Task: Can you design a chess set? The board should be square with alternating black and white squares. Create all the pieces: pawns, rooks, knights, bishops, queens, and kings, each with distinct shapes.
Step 2625:
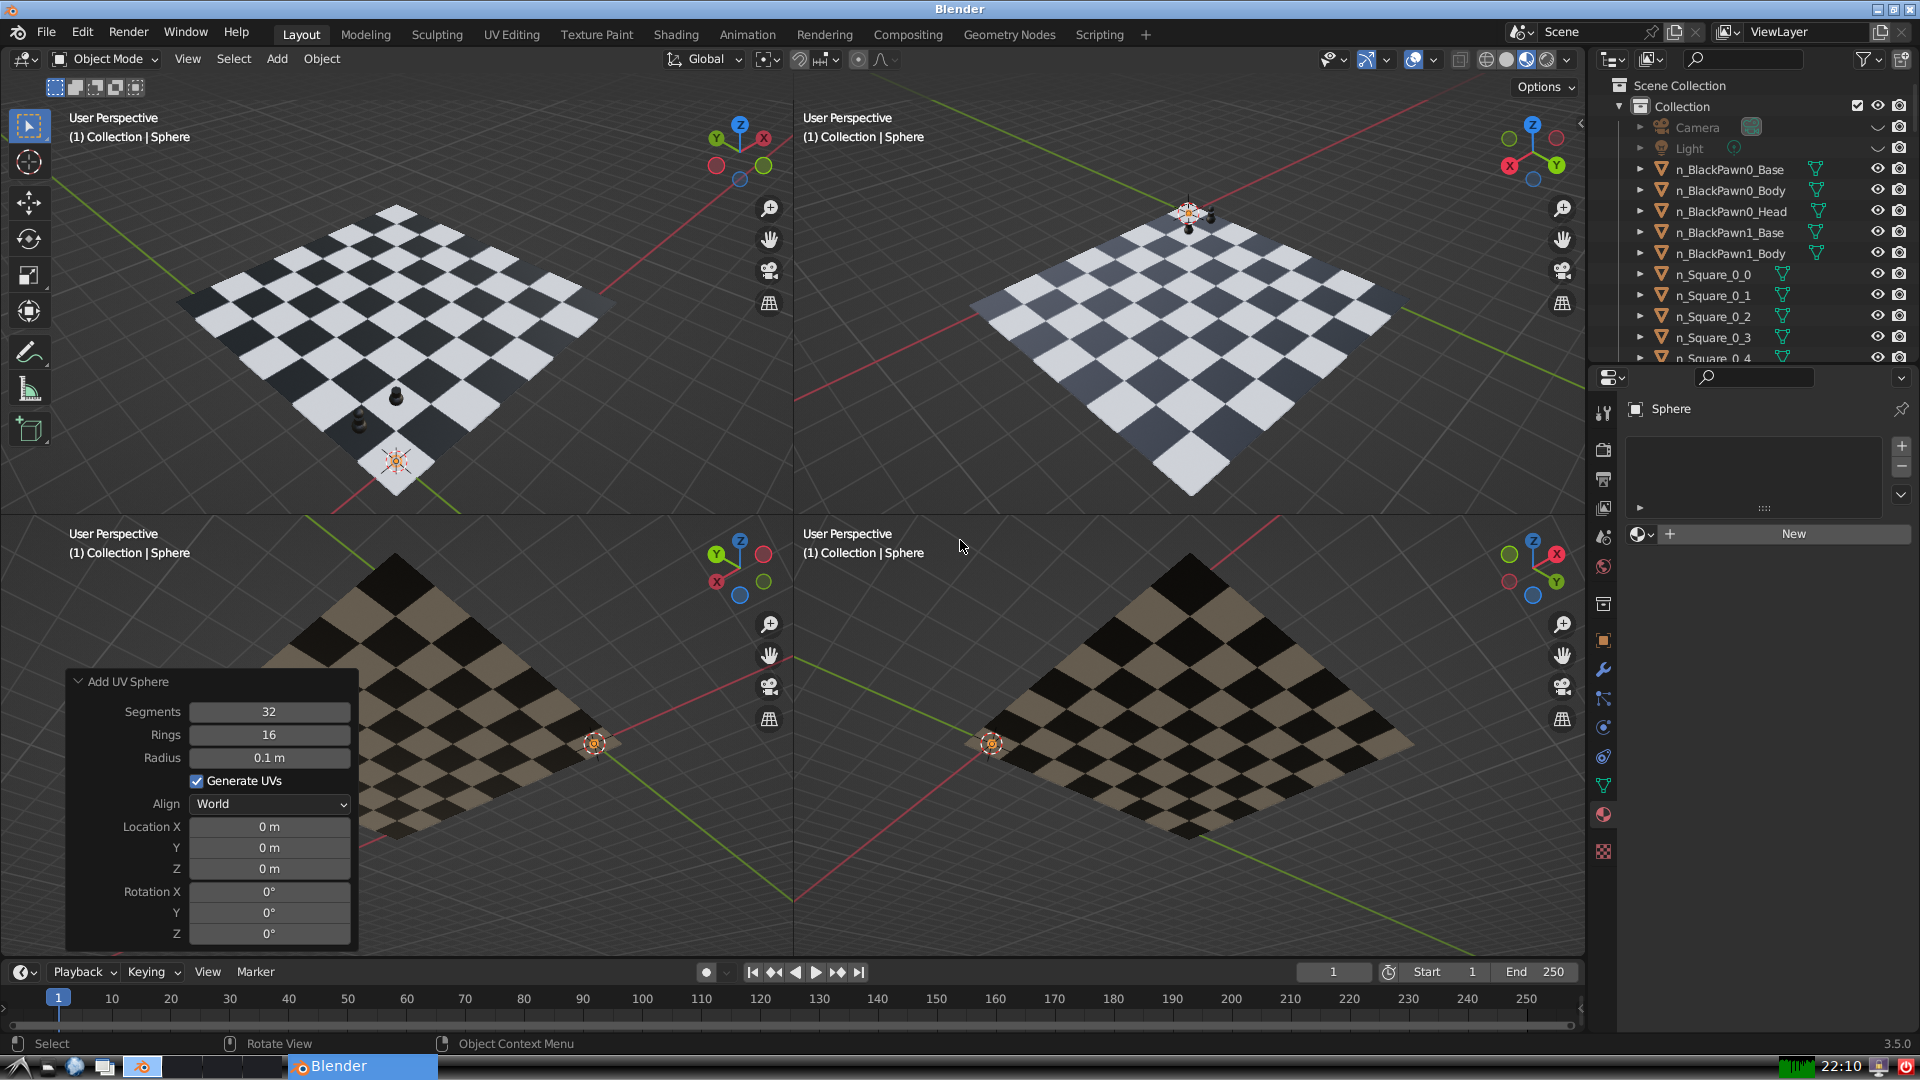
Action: {"mouse_move": [270, 827]}